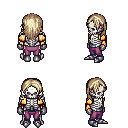
a pixel art fantasy rpg character, male body template, skeleton, gold arm armor, magenta pants, white blonde long hairstyle, metal gloves, metal boots, four views (front, back, left, right), 2x2 character sprite sheet, small pixel art, hard edges, no anti-aliasing